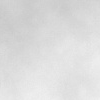
Atmospheric dust classification: dusty